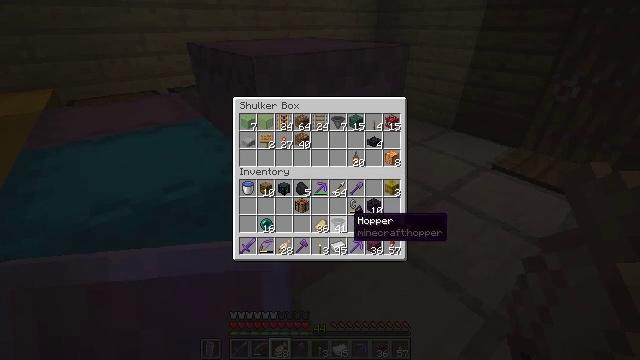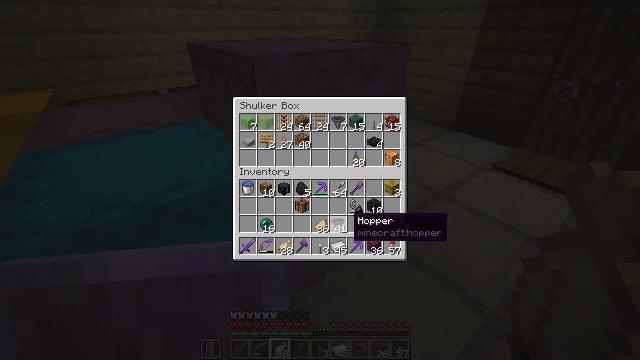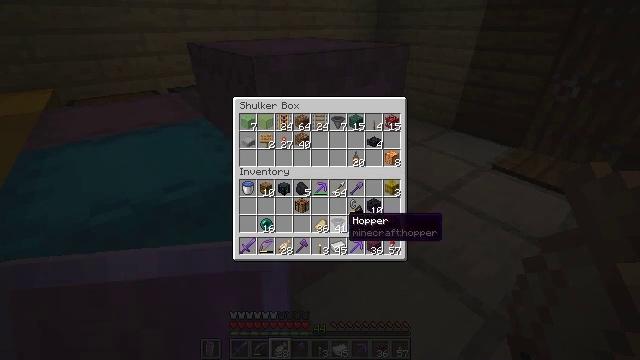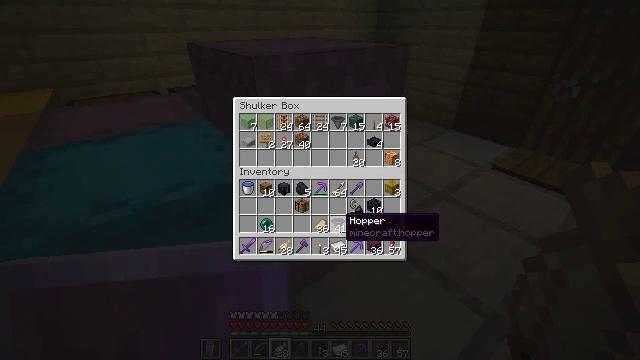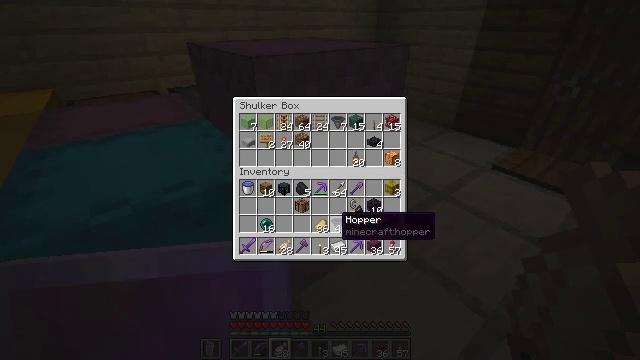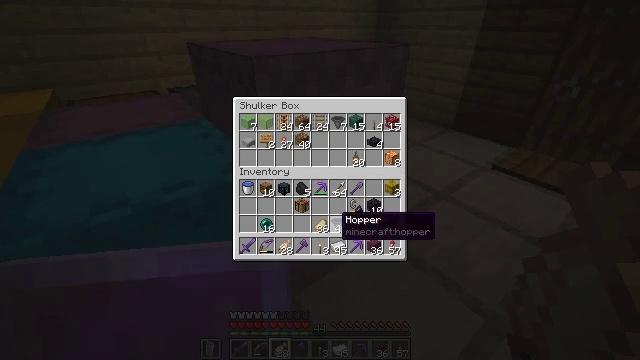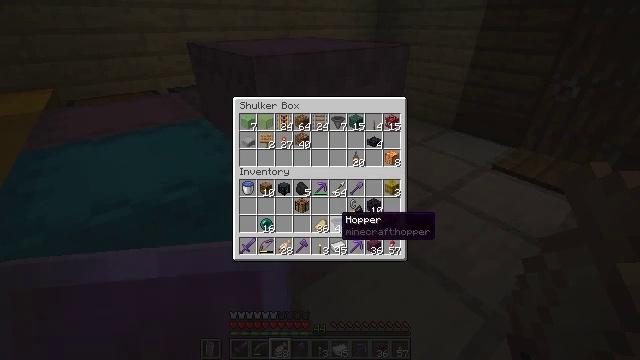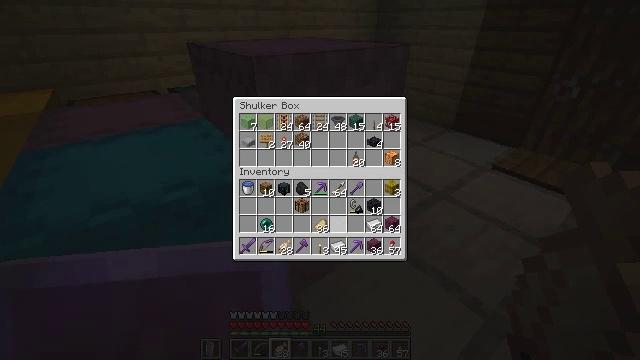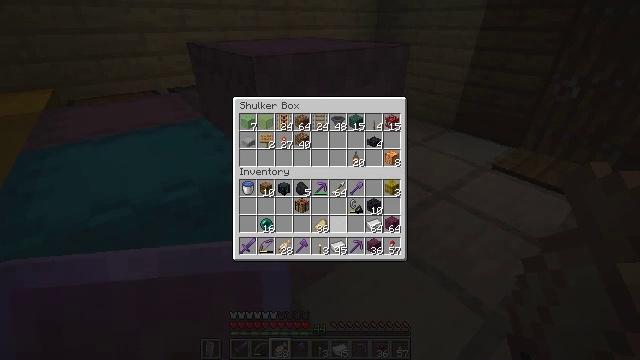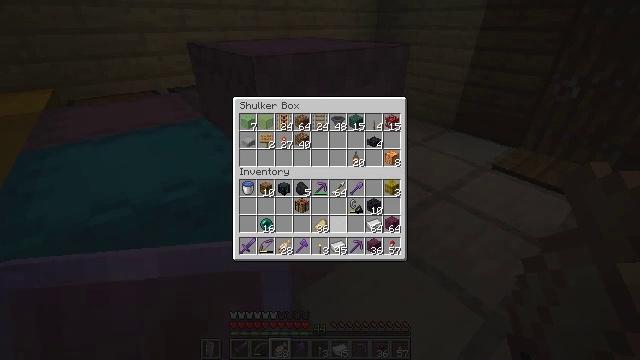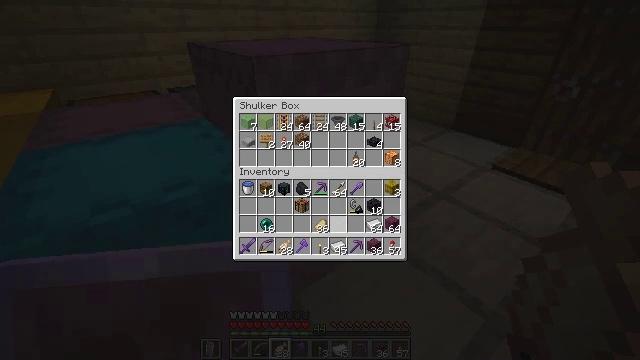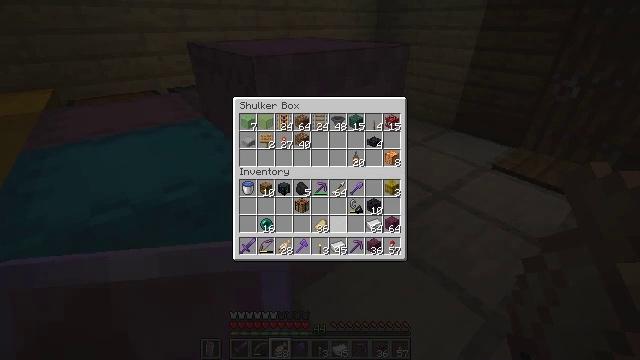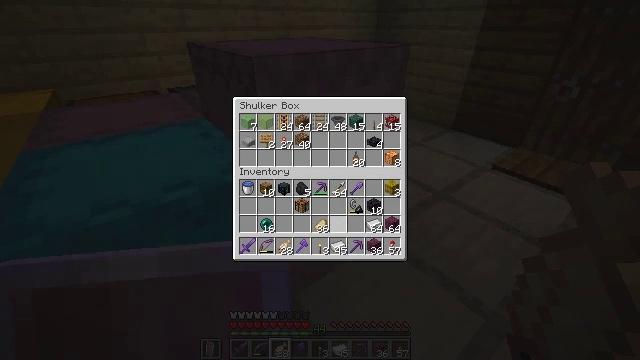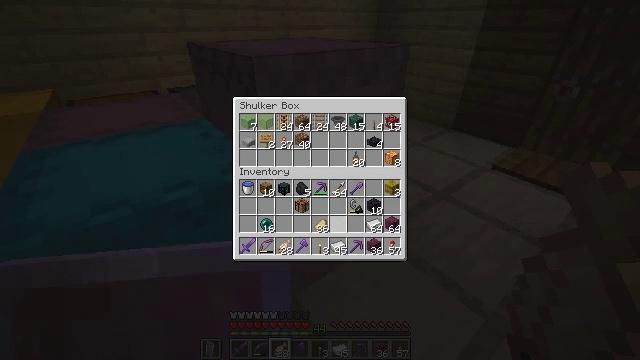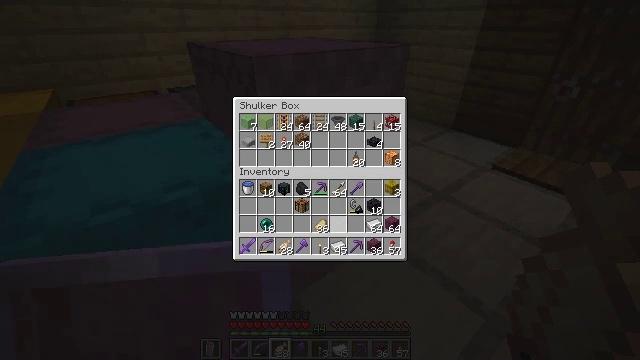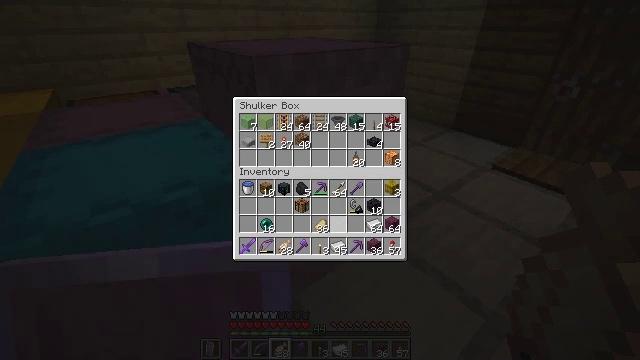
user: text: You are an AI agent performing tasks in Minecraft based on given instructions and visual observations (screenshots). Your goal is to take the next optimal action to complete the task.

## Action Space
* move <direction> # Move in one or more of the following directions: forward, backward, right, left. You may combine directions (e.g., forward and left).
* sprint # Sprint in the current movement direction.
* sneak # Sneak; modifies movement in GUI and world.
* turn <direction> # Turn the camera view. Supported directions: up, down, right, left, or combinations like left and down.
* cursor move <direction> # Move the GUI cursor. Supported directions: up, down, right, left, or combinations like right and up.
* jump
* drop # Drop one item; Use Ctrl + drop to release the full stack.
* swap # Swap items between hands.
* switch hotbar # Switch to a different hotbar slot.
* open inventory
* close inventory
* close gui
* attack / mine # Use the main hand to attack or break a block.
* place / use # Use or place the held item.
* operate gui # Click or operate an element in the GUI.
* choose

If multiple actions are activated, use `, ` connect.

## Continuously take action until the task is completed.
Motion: motion action
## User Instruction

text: Put iron ingots in the crafting grid to craft an iron block.
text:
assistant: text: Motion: no_op
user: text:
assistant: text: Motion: no_op
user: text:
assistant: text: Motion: sneak
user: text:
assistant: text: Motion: sneak
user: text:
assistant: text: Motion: sneak
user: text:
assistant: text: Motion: sneak
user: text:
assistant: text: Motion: sneak, attack / mine
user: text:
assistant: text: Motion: sneak, attack / mine
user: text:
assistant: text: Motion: sneak, attack / mine
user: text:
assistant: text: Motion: sneak
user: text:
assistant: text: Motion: sneak
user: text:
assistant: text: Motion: sneak
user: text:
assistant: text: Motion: sneak
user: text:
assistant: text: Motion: sneak
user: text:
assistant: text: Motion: no_op
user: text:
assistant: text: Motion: no_op
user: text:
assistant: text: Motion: no_op
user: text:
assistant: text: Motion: no_op
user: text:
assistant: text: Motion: no_op
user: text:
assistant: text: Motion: no_op
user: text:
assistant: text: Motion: no_op
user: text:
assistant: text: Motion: no_op
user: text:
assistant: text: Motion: no_op
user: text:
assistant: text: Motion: no_op
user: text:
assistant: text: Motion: no_op
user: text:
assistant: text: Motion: no_op
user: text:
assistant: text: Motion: no_op
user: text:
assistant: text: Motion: no_op
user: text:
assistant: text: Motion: no_op
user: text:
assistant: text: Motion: no_op